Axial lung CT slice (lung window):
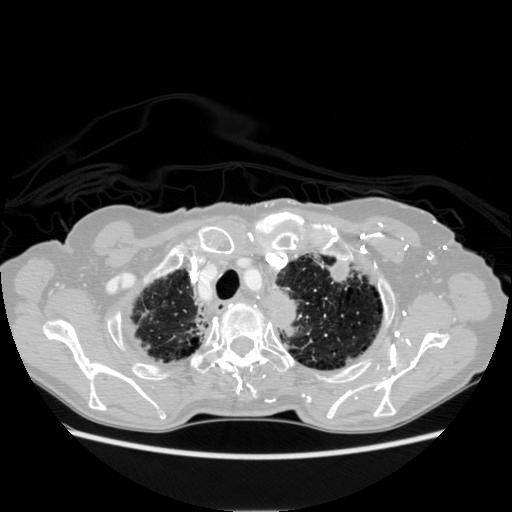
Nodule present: yes
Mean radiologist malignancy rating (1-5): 4